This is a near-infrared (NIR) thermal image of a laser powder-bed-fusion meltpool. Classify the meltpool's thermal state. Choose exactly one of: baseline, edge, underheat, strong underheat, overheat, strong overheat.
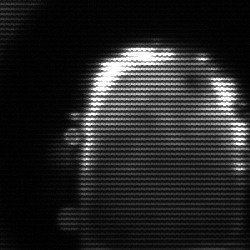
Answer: baseline